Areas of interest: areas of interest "Golf Course"
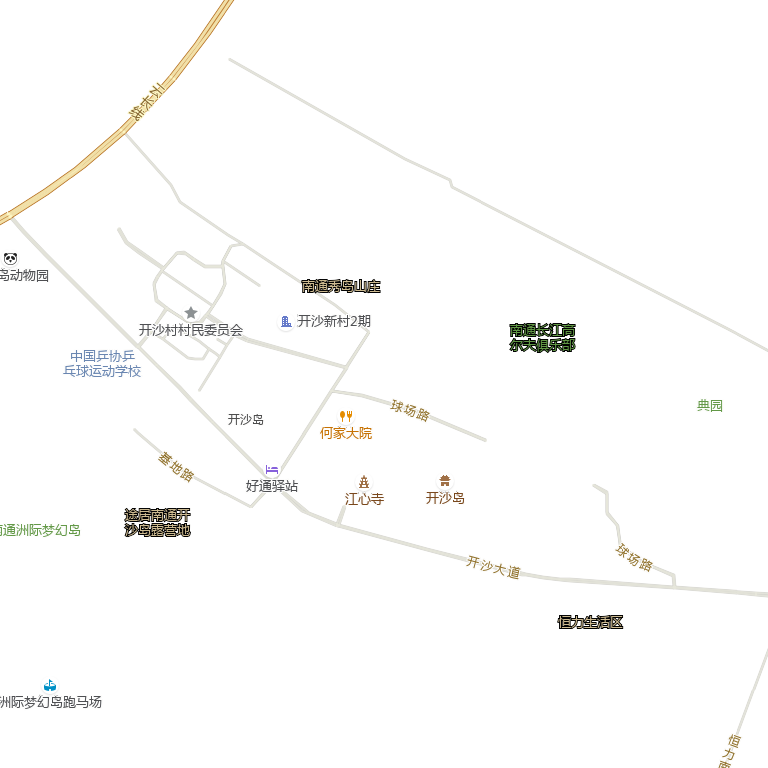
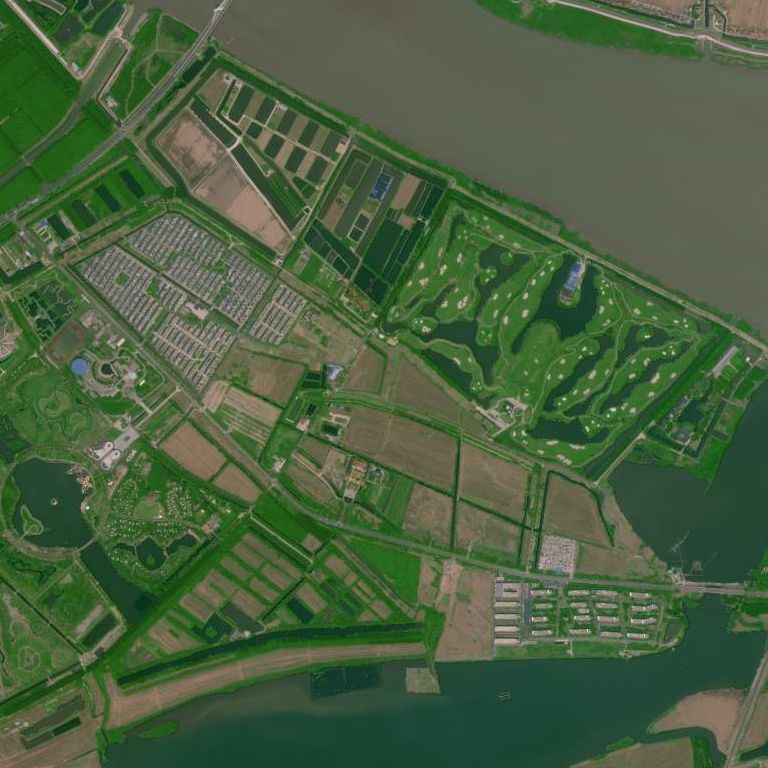